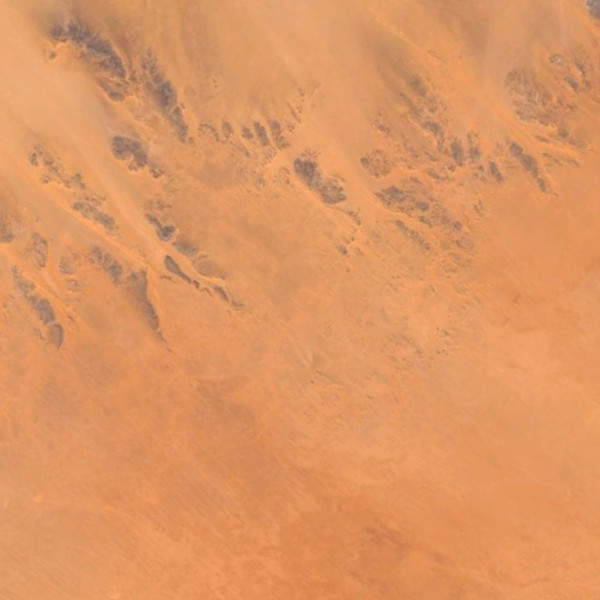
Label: Desert